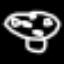
Label: mushroom